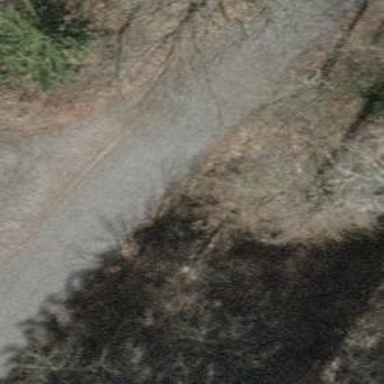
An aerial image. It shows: Unclassified road with asphalt surface.